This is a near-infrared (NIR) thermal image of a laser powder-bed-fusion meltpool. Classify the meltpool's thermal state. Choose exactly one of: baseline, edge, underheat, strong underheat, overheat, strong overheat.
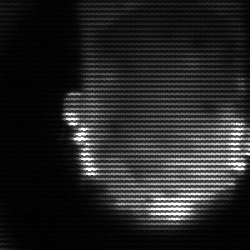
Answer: baseline